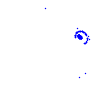
Particle: electron